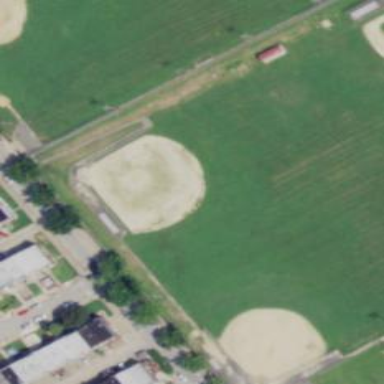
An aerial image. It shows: Baseball pitch for leisure land.